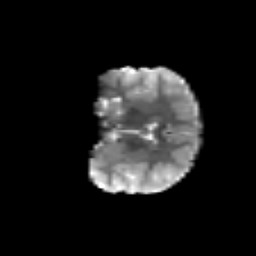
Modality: T2w
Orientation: coronal
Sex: female
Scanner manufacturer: siemens
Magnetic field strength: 3 T
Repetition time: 5 s
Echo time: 0.071 s